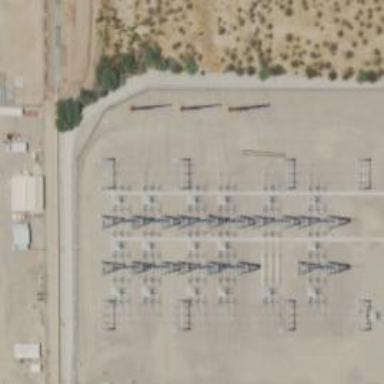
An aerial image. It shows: Switch for power supply.